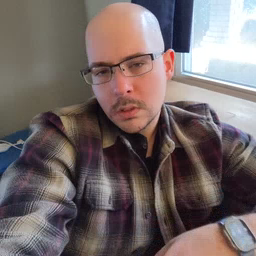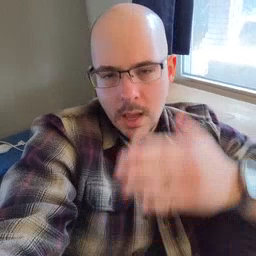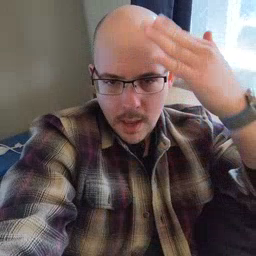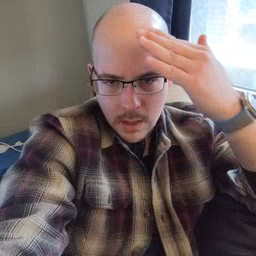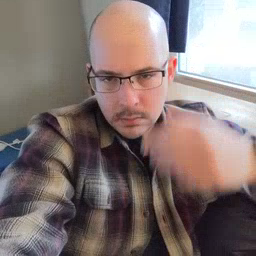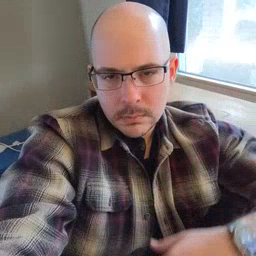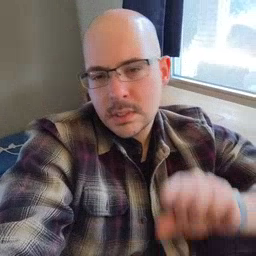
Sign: hat